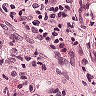
Metastatic tissue present: no